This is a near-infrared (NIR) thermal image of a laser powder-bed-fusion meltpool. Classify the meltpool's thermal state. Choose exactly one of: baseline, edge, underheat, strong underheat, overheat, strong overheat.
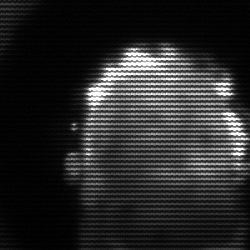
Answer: baseline